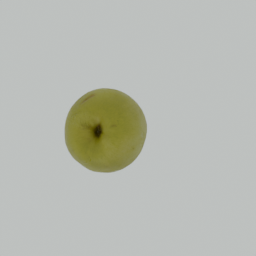
Label: nature